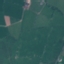
Label: Pasture